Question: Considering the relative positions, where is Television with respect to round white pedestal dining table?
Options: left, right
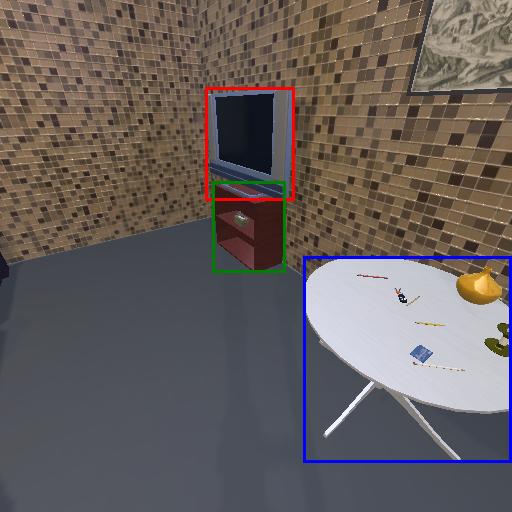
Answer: left